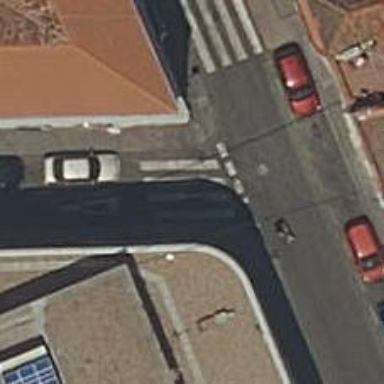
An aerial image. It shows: Uncontrolled crossing on the road.